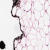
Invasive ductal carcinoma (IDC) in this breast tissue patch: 0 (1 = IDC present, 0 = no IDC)